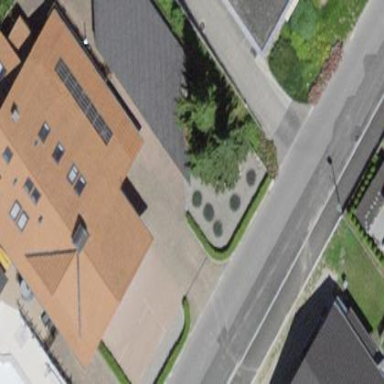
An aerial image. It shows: Detached building with gabled roof.